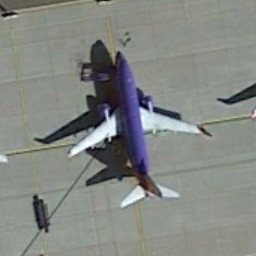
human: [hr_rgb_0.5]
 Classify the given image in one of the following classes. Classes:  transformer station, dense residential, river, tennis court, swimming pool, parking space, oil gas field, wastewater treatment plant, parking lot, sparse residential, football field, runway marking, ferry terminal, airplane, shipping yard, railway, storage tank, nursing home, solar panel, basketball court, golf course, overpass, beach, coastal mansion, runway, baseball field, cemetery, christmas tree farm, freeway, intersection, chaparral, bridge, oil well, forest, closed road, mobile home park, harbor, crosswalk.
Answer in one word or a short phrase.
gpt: airplane